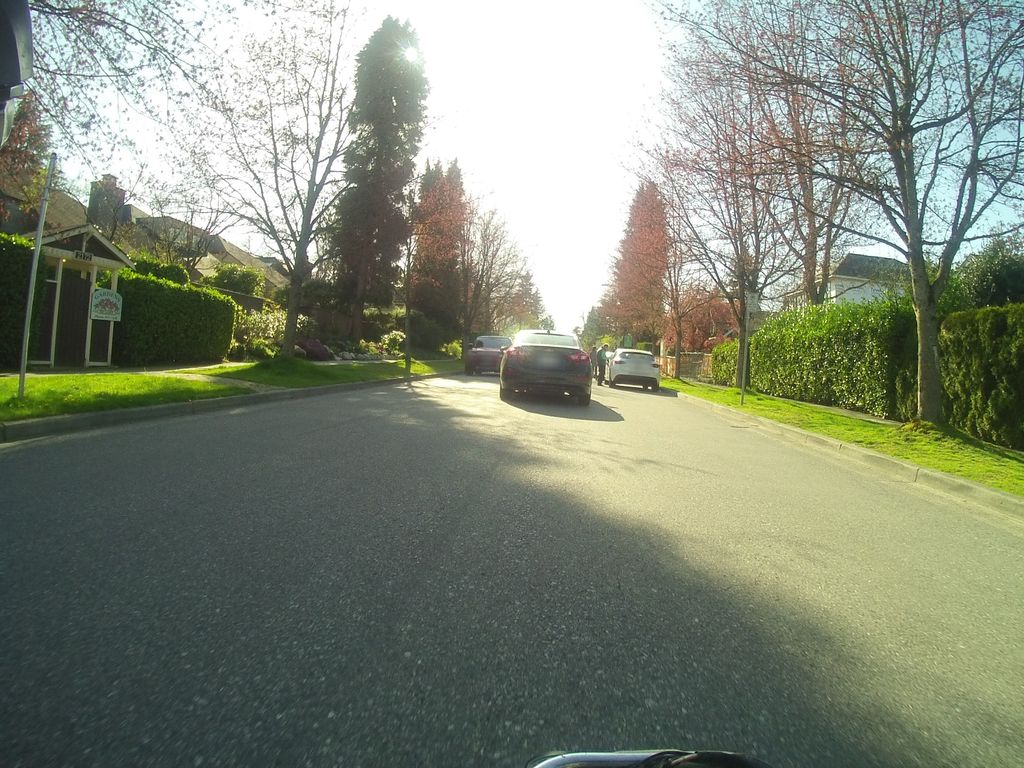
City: vancouver